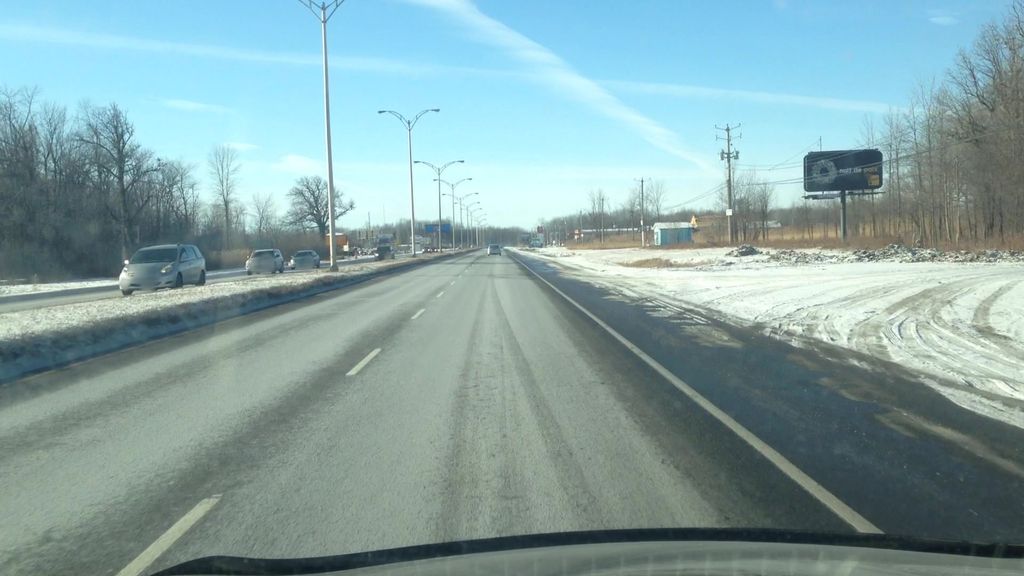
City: montreal